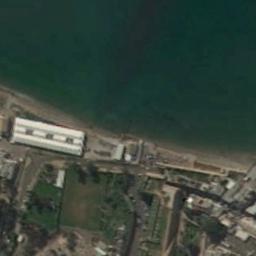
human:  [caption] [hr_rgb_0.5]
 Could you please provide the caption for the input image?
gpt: There are many buildings and trees beside the beach .

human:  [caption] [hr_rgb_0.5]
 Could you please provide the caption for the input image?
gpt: The sea is blue by the beach .

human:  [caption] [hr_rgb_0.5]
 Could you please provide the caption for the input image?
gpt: Dark green sea and brown coast with buildings .

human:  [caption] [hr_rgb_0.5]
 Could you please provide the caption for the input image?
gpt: The type of beach is plain coast and some buildings on the beach .

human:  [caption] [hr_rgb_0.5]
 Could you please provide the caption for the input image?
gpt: There is a building near the beach .